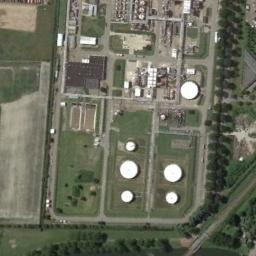
Label: storage tanks